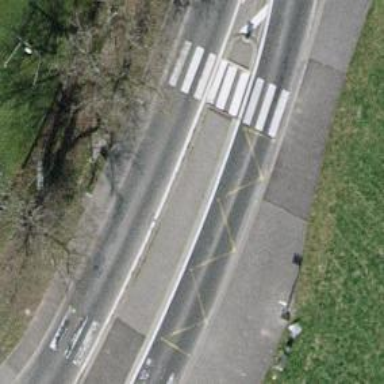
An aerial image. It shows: Public transport stop position.